Interaction volume radius: 5 \u00c5
Interaction volume height: 45 \u00c5
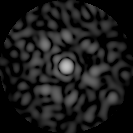
Disorder parameter: 0.7946